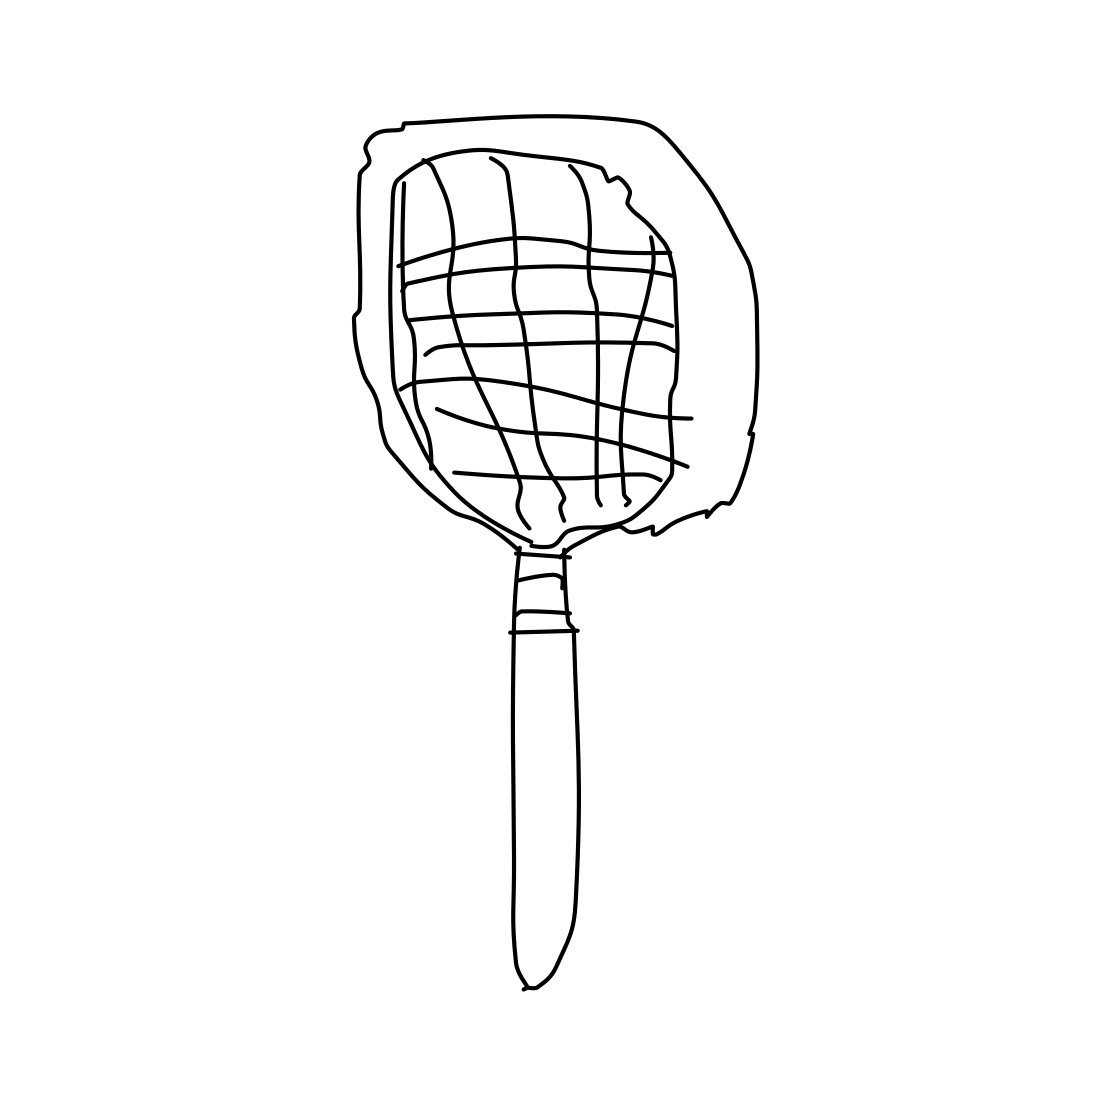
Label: tennis-racket